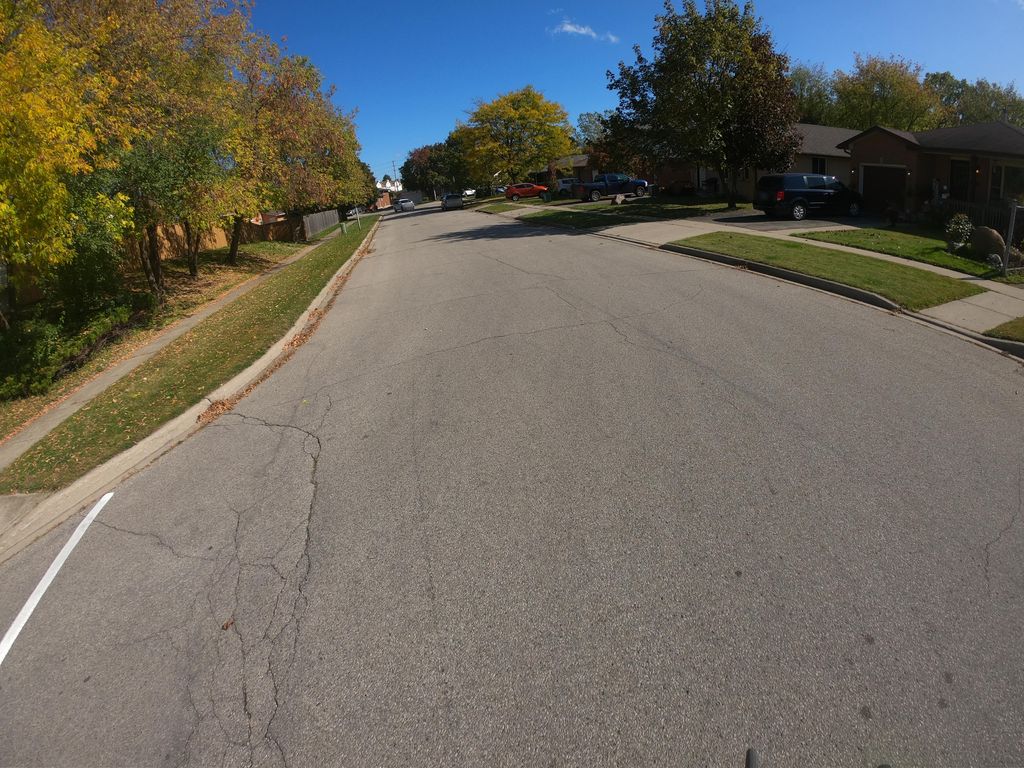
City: kitchener-waterloo